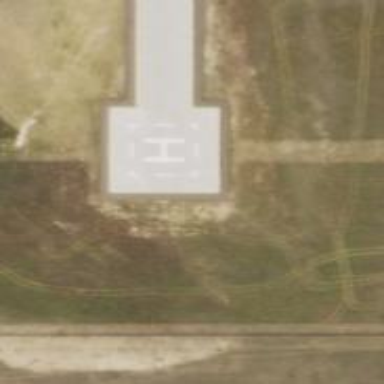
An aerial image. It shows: Image of helipad at airport.